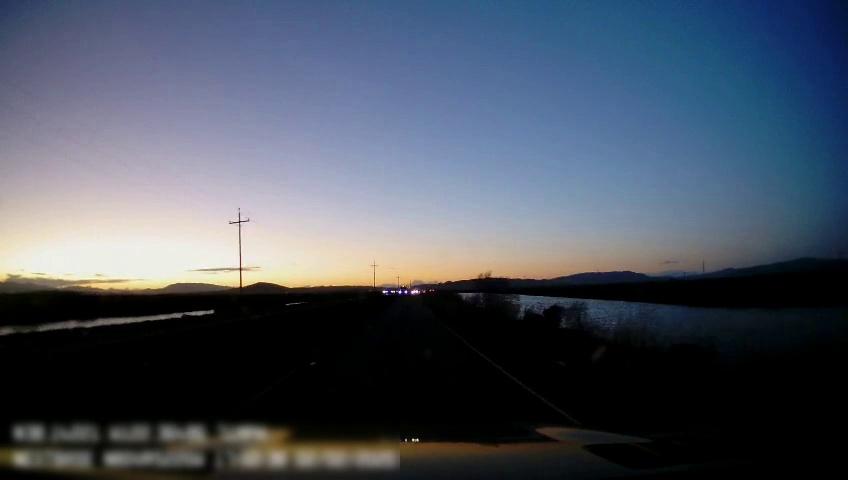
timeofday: Dusk/Dawn/Twilight
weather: Sunny
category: Drivable Space
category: Lanes | Current Lane
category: Lanes | Current Lane